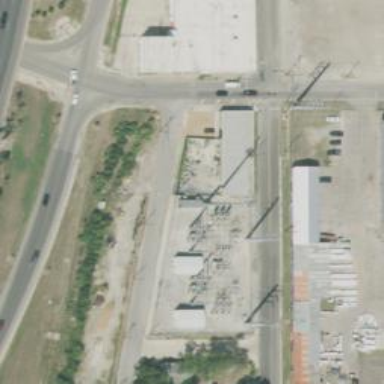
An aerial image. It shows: Switch used for power control.